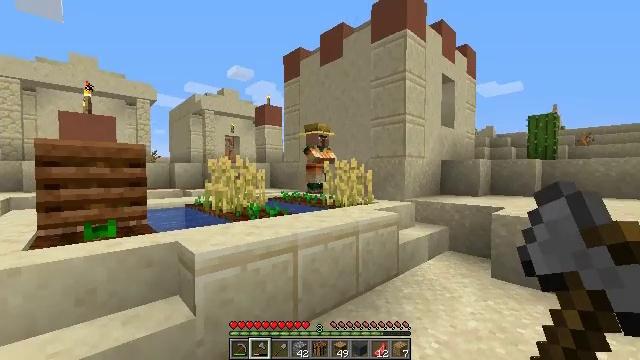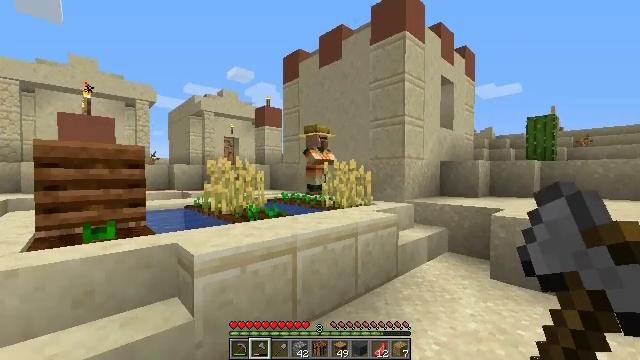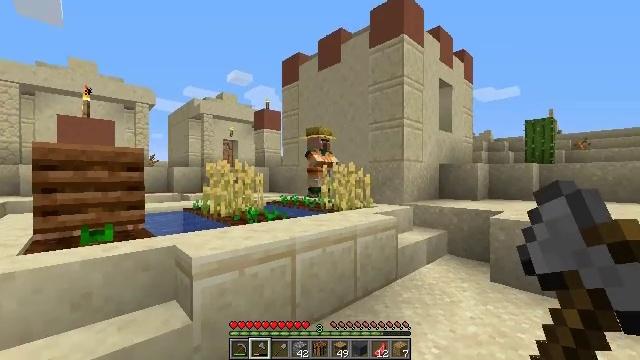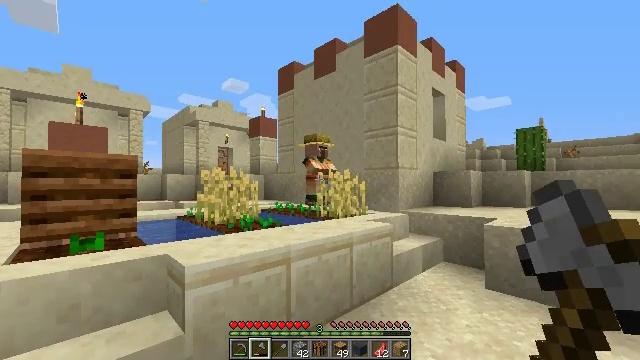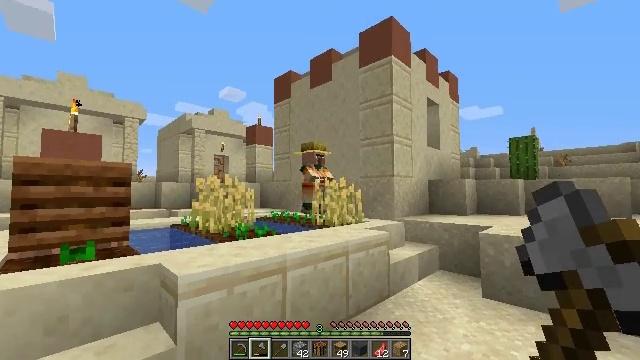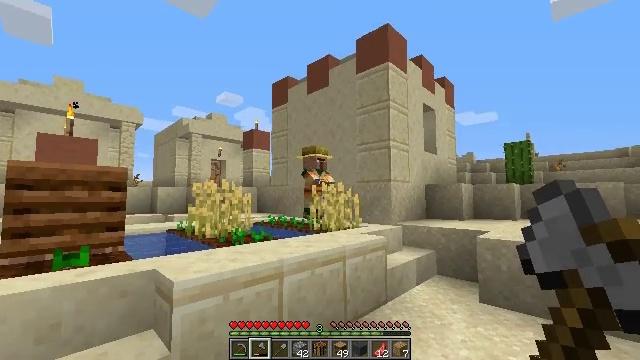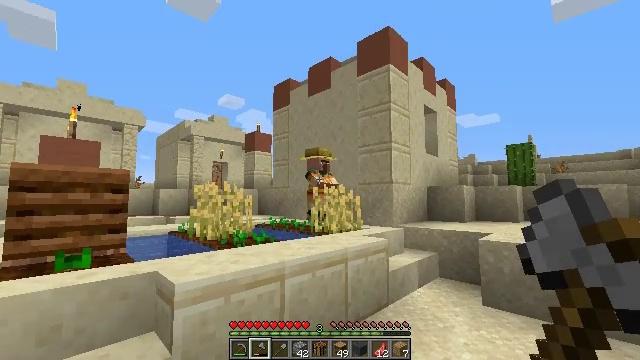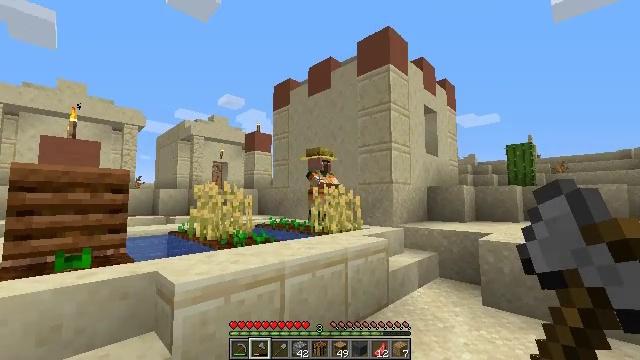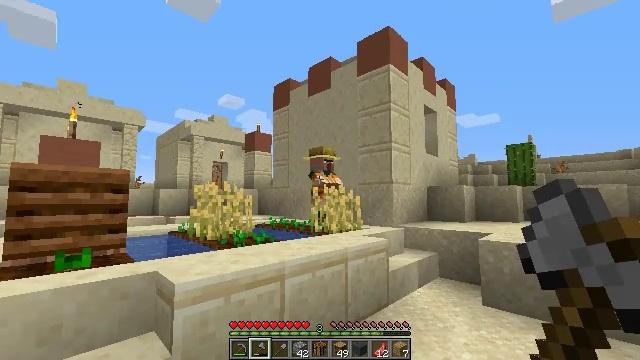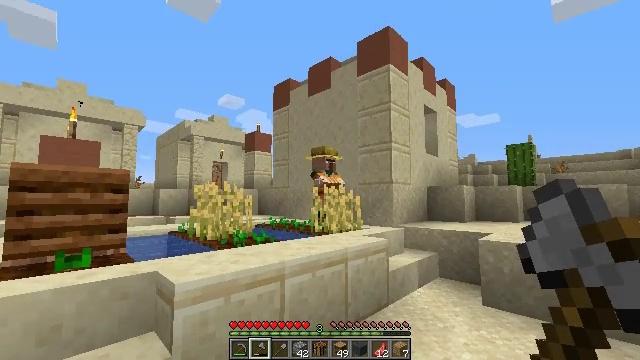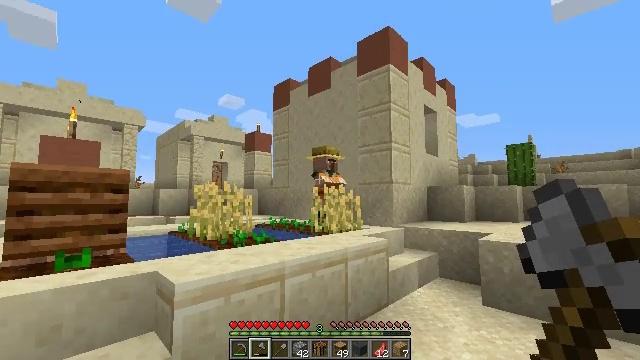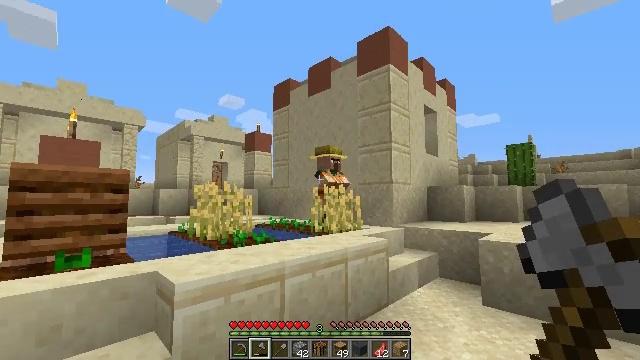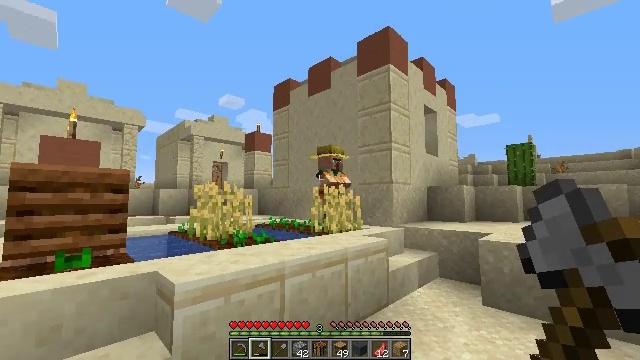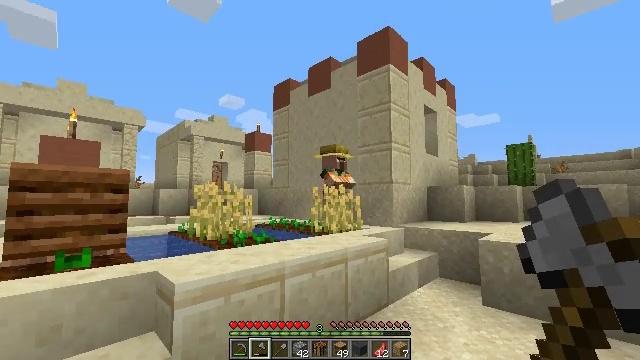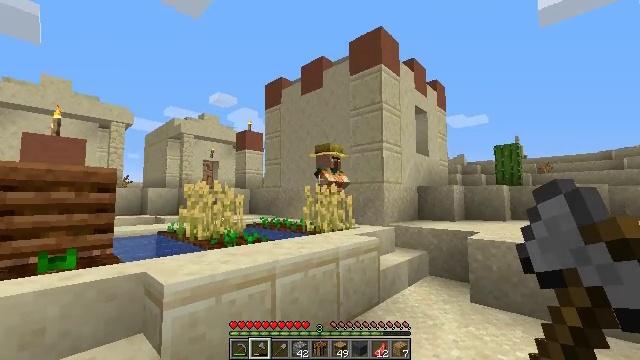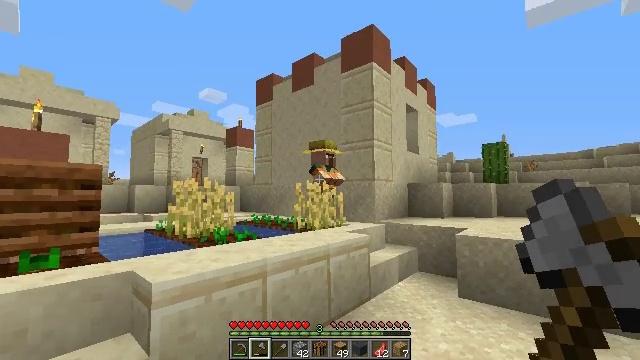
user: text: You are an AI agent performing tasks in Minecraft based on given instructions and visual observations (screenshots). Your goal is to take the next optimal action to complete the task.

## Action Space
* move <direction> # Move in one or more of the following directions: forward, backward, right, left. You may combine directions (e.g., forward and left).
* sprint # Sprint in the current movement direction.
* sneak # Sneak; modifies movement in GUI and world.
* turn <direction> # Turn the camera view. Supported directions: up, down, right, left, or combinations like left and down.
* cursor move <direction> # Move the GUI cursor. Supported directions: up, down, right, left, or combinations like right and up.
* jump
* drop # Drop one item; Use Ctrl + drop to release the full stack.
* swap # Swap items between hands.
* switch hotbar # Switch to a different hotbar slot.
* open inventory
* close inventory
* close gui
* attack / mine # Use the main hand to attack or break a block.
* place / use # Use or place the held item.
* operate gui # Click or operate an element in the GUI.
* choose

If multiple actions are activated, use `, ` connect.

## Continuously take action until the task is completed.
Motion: motion action
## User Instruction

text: Hunt a rabbit.
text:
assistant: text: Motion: no_op
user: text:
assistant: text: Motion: no_op
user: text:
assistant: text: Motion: turn right and up
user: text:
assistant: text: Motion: turn up
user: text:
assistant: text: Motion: turn up
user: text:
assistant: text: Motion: no_op
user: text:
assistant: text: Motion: no_op
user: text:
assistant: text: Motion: use / place
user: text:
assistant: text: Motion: use / place
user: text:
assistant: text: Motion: use / place
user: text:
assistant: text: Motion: no_op
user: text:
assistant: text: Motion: no_op
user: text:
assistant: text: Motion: no_op
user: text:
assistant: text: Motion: turn right
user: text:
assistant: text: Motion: turn right
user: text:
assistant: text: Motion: move forward, turn right
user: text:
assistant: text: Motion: move forward, turn right
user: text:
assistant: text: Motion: move forward, turn right
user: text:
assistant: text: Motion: move forward
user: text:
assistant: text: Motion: move forward
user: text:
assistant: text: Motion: move forward
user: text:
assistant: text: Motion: move forward
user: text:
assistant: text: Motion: move forward
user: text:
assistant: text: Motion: move forward
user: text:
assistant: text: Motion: move forward
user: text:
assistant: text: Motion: turn right and up
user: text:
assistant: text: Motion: turn right
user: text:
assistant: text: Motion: no_op
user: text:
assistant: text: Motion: no_op
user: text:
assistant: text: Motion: no_op